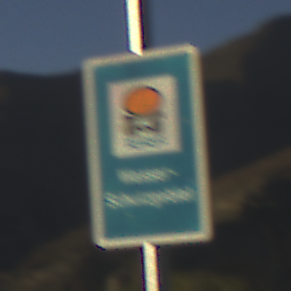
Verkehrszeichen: Wasserschutzgebiet
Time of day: SunriseSunset
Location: Outdoor (Nature)
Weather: Clear
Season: NotSpecified
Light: Natural